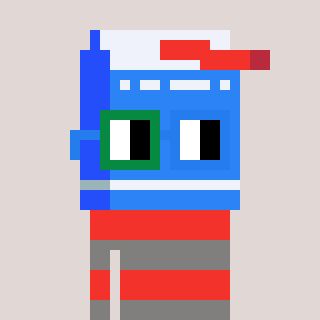
a pixel art character with square green and blue glasses, a milk-shaped head and a bluegrey-colored body on a warm background